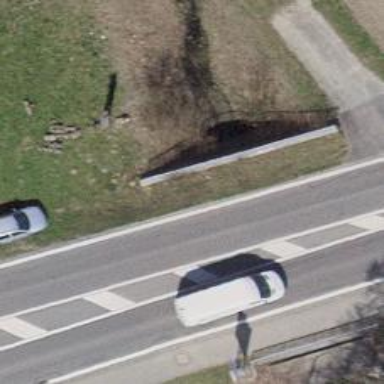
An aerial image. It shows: Ditch passing through tunnel.